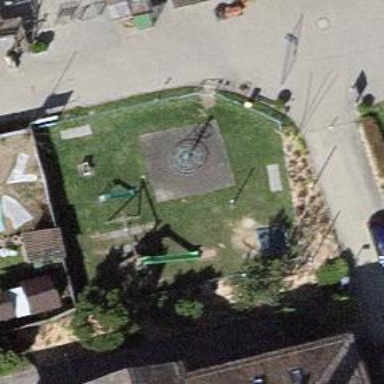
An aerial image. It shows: Playground area for leisure land.